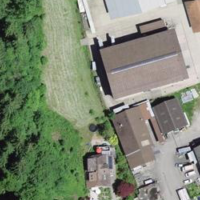
EUNIS habitat code: 54
Species observed at this site:
Lysimachia punctata